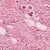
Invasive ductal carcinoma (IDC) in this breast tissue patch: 1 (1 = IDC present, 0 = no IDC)